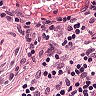
Metastatic tissue present: no